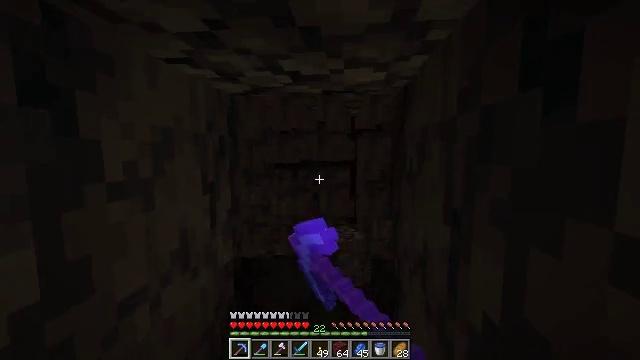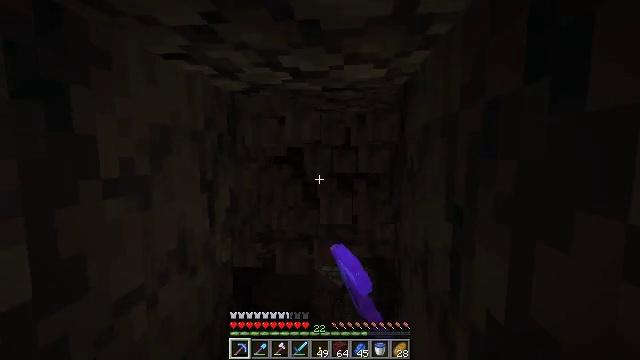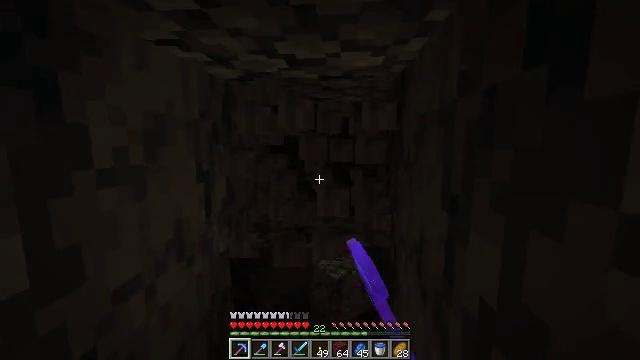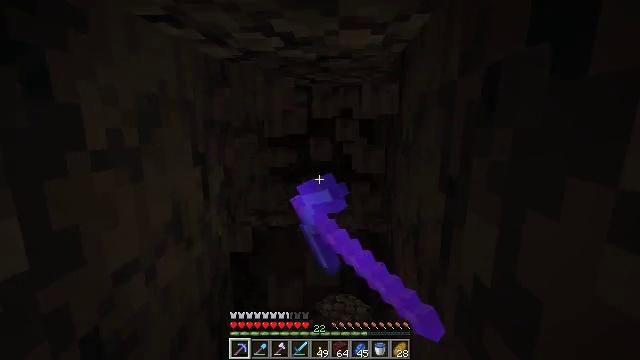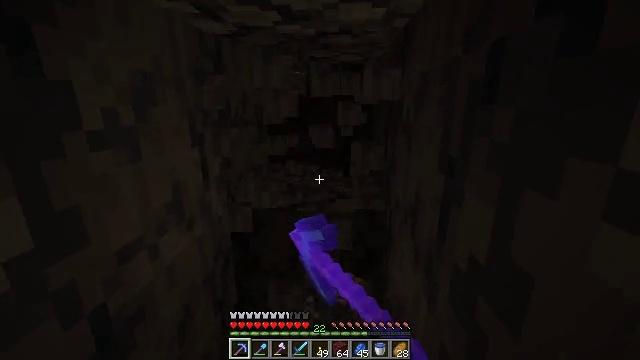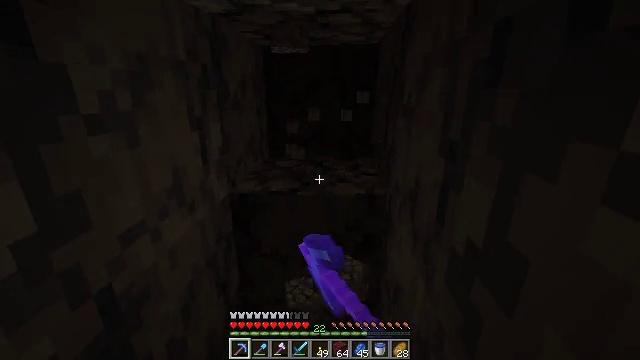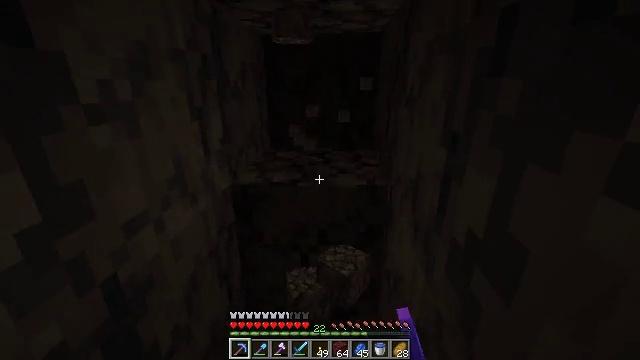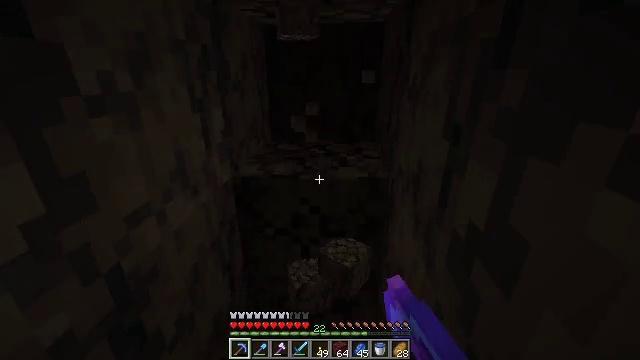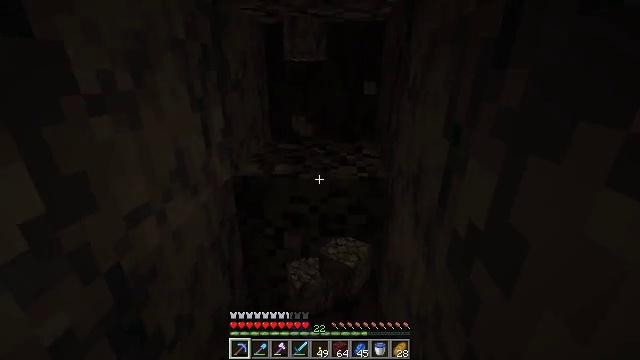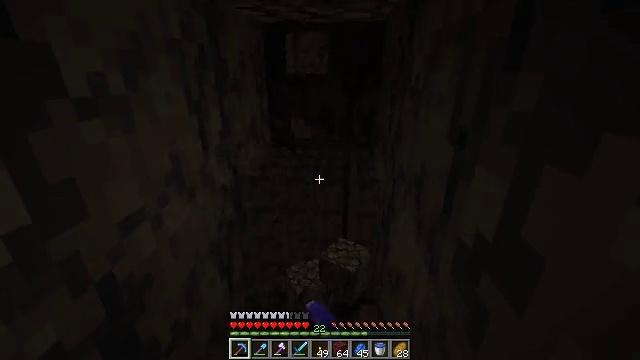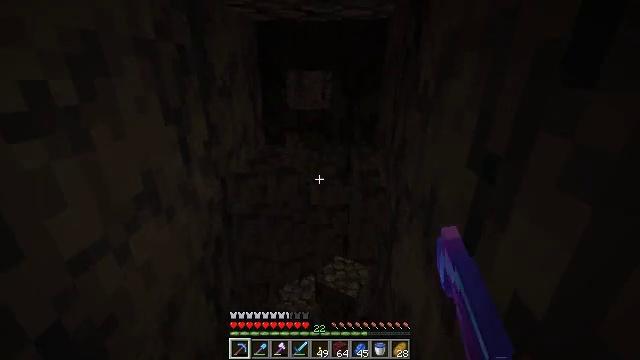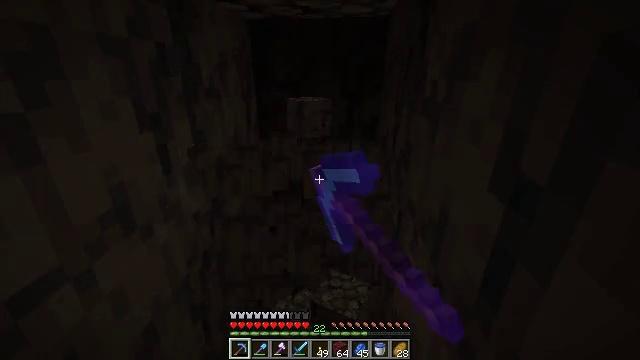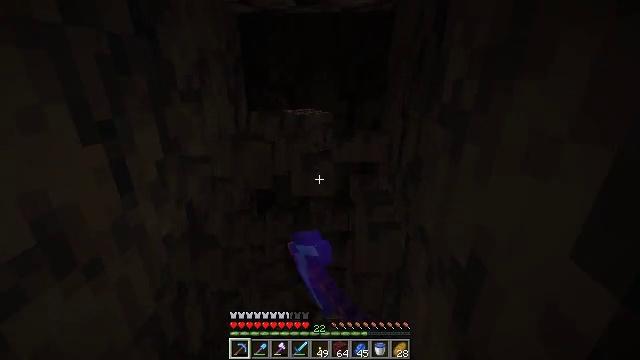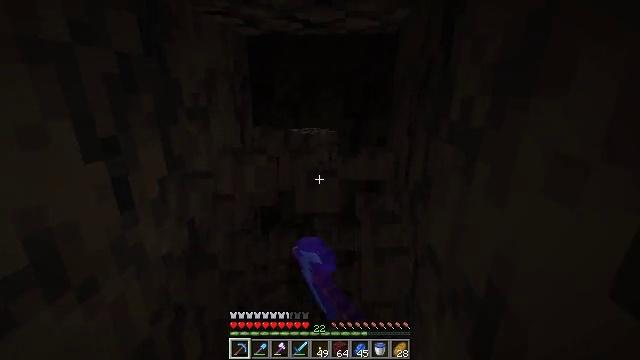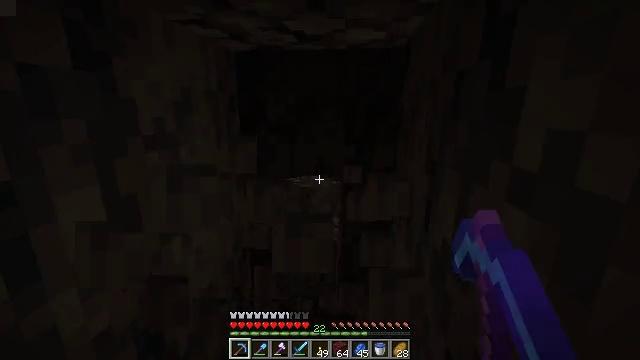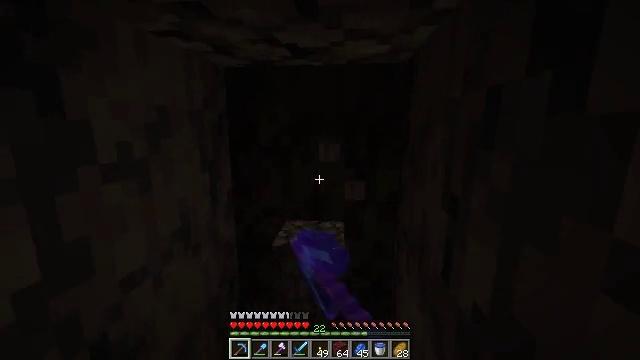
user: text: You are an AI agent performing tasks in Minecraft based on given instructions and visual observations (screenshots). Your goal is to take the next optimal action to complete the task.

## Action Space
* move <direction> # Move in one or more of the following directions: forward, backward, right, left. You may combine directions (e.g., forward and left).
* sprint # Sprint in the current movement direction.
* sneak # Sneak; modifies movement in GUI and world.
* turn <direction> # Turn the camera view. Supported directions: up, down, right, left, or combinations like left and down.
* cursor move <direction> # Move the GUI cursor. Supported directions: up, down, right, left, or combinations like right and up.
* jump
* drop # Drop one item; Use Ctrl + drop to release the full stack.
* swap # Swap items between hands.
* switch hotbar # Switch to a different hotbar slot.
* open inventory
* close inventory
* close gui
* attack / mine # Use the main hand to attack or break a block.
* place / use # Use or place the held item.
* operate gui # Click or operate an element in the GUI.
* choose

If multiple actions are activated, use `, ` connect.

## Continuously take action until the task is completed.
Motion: motion action
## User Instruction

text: Gather basalt from the ground.
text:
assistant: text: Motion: attack / mine
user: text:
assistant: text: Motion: turn down, attack / mine
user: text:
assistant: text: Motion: turn down, attack / mine
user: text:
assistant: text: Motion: turn down, attack / mine
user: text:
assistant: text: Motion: turn down, attack / mine
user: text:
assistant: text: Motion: turn down, attack / mine
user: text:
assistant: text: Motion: turn down, attack / mine
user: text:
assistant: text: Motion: attack / mine
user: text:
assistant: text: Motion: move forward, attack / mine
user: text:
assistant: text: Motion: move forward and move right, attack / mine
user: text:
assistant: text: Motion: move forward and move right, attack / mine
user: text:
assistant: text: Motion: move forward and move right, attack / mine
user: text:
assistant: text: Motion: move forward and move right, turn left and up, attack / mine
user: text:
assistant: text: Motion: move forward and move right, turn up, attack / mine
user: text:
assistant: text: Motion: move forward and move right, turn up, attack / mine
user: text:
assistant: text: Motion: move forward and move right, turn up, attack / mine
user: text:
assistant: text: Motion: attack / mine
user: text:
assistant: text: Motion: attack / mine
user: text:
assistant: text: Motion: attack / mine
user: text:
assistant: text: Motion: turn down, attack / mine
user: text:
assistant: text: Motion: turn down, attack / mine
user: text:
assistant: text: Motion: turn left and down, attack / mine
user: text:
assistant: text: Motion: turn left and down, attack / mine
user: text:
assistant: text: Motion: switch to hotbar 5